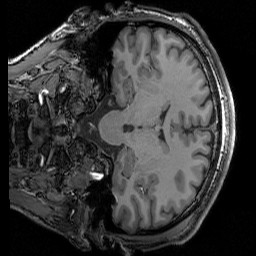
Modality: T1w
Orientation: coronal
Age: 25
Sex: male
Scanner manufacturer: siemens
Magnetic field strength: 3 T
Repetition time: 2.3 s
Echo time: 0.00344 s